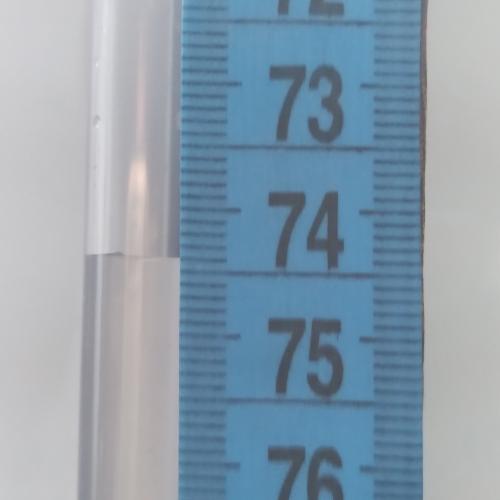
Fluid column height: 74.4 cm